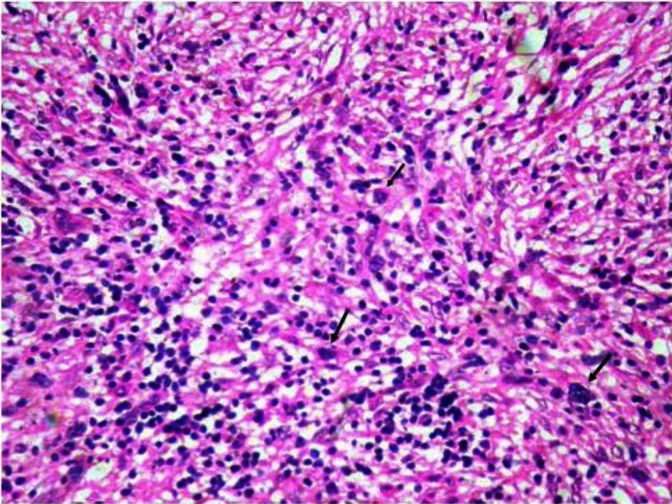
Figure 2 shows panmyeloid proliferation with dyspoietic unilobated megakaryocytes(arrow). (Hematoxylin and eosin x 40x).
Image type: pathology (h&e)